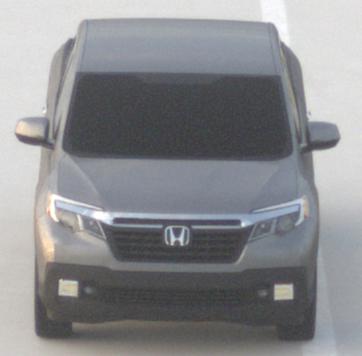
Make: Honda
Model: Ridgeline
Detailed model: Gen. 2
Model produced from: 2016
Model produced until: 2020
Doors: 4
Color: gray
Road condition: dry road
Daytime: sunrise or sunset
Contrast: low contrast